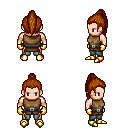
a pixel art fantasy rpg character, male body template, human, light skin, leather chest armor, teal pants, brunette long topknot hairstyle, gold gloves, gold boots, four views (front, back, left, right), 2x2 character sprite sheet, small pixel art, hard edges, no anti-aliasing